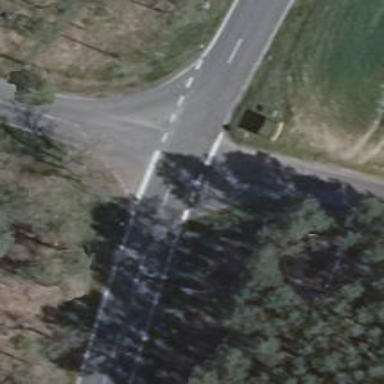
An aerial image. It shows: Stop road.